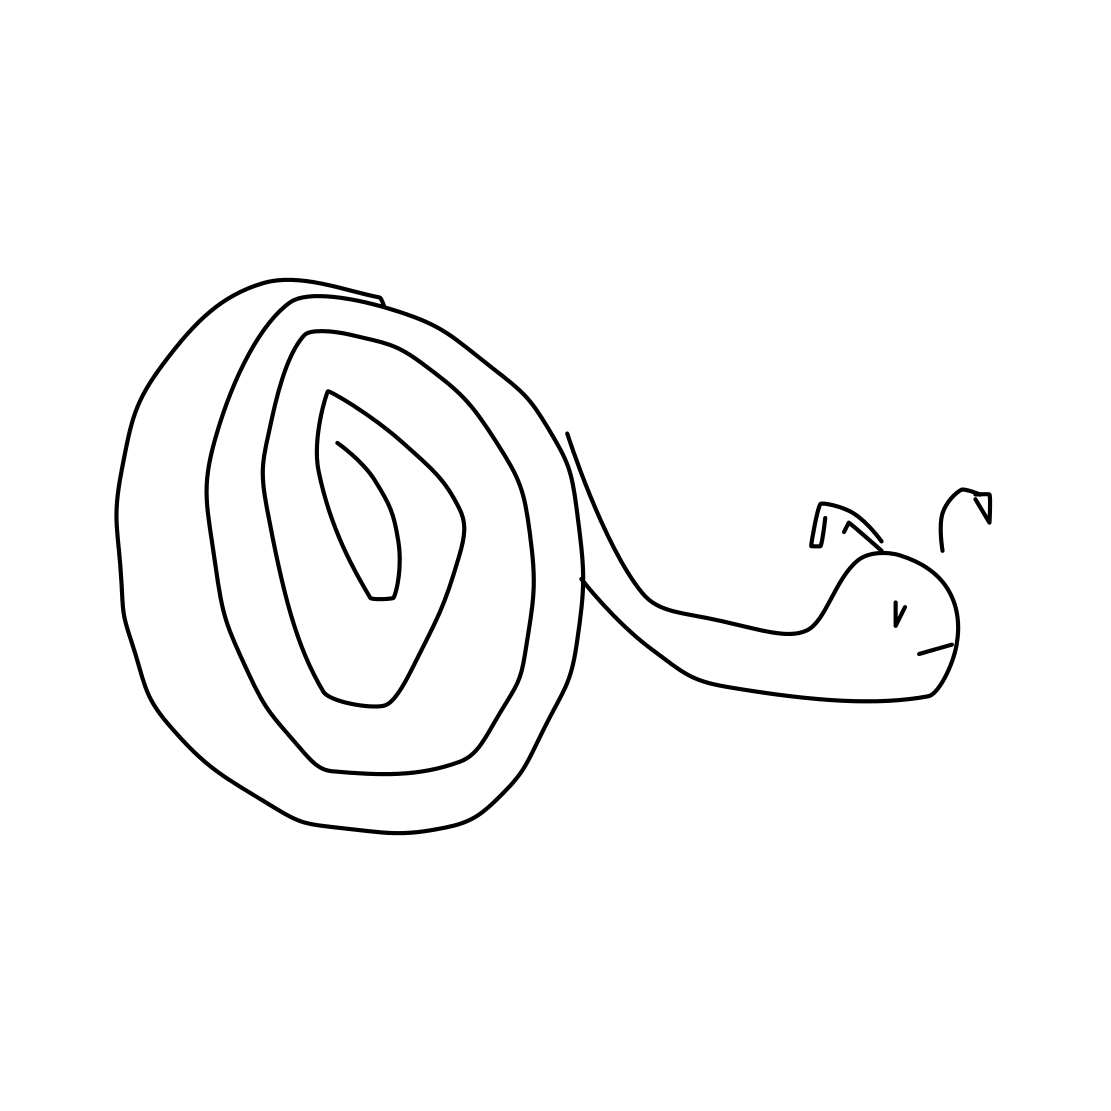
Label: snail